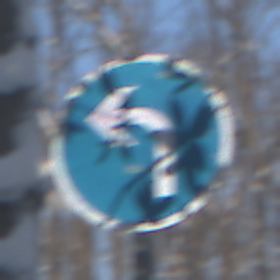
Verkehrszeichen: VorgeschriebeneFahrtrichtungLinks
Umgebung: Outdoor, Nature
Tageszeit: MorningAfternoon
Wetter: Clear
Licht: Natural
Jahreszeit: Winter
Kontrast: LowContrast